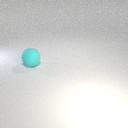
large cyan rubber sphere